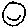
Label: smiley face